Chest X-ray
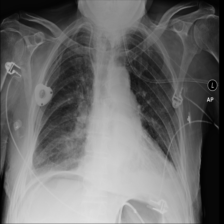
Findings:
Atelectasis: negative
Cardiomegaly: negative
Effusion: negative
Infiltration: negative
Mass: negative
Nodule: negative
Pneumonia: negative
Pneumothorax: negative
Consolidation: negative
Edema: negative
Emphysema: negative
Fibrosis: negative
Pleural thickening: negative
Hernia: negative